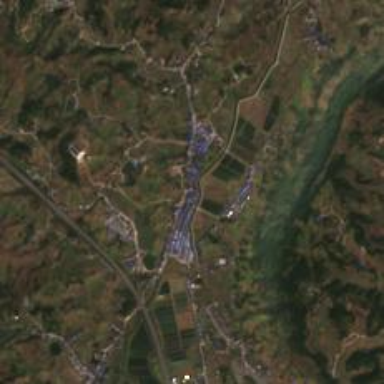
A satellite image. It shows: Township within town.